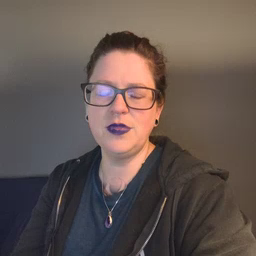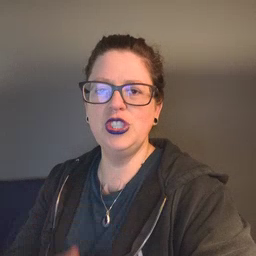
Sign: shirt